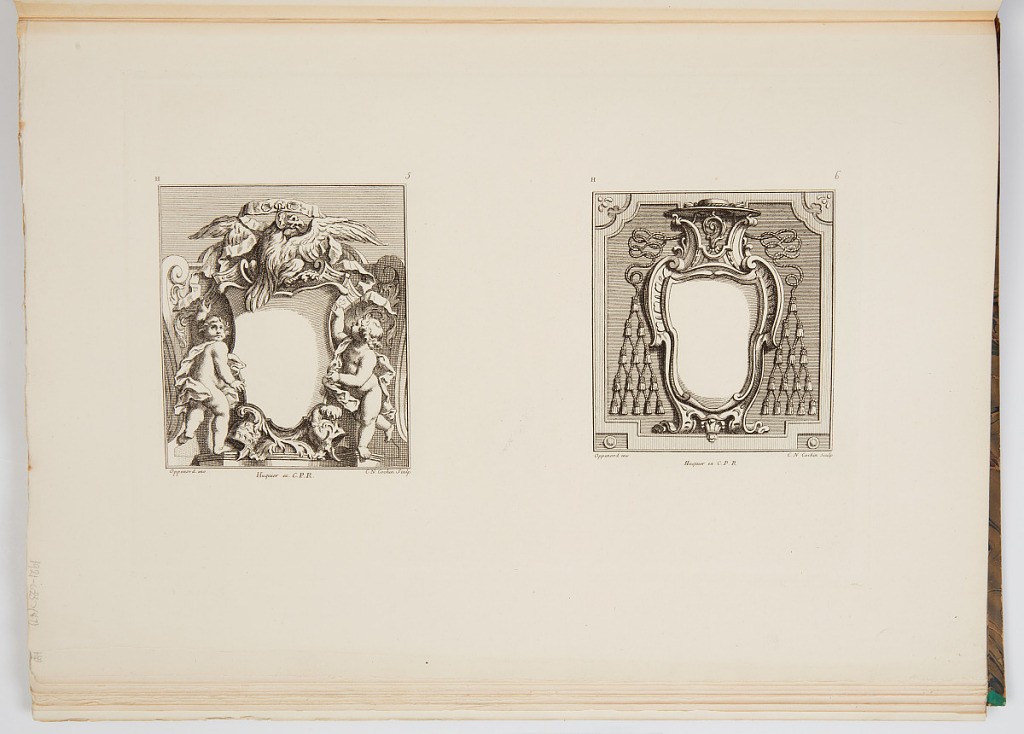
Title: Designs for Cartouches
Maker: Gilles-Marie Oppenord, French, 1672–1742
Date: ca. 1900
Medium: Photomechanical print
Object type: Bound print
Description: Page printed with two cartouche designs: on the left, with putti and an eagle, and on the right, with braided tassels. The plates are signed and numbered.